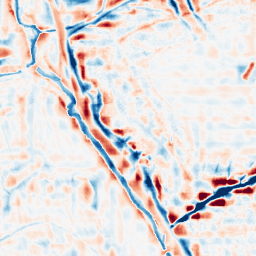
Category: wavelet
Decomposition family: wavelet_reverse_biorthogonal
Decomposition parameters: wavelet: rbio1.3
level: 4
Upsampling method: sinc_blackman
Upsampling parameters: scale: 4
kernel_size: 8
Upsampling scale: 4